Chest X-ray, PA view. Patient: 61 years old, sex M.
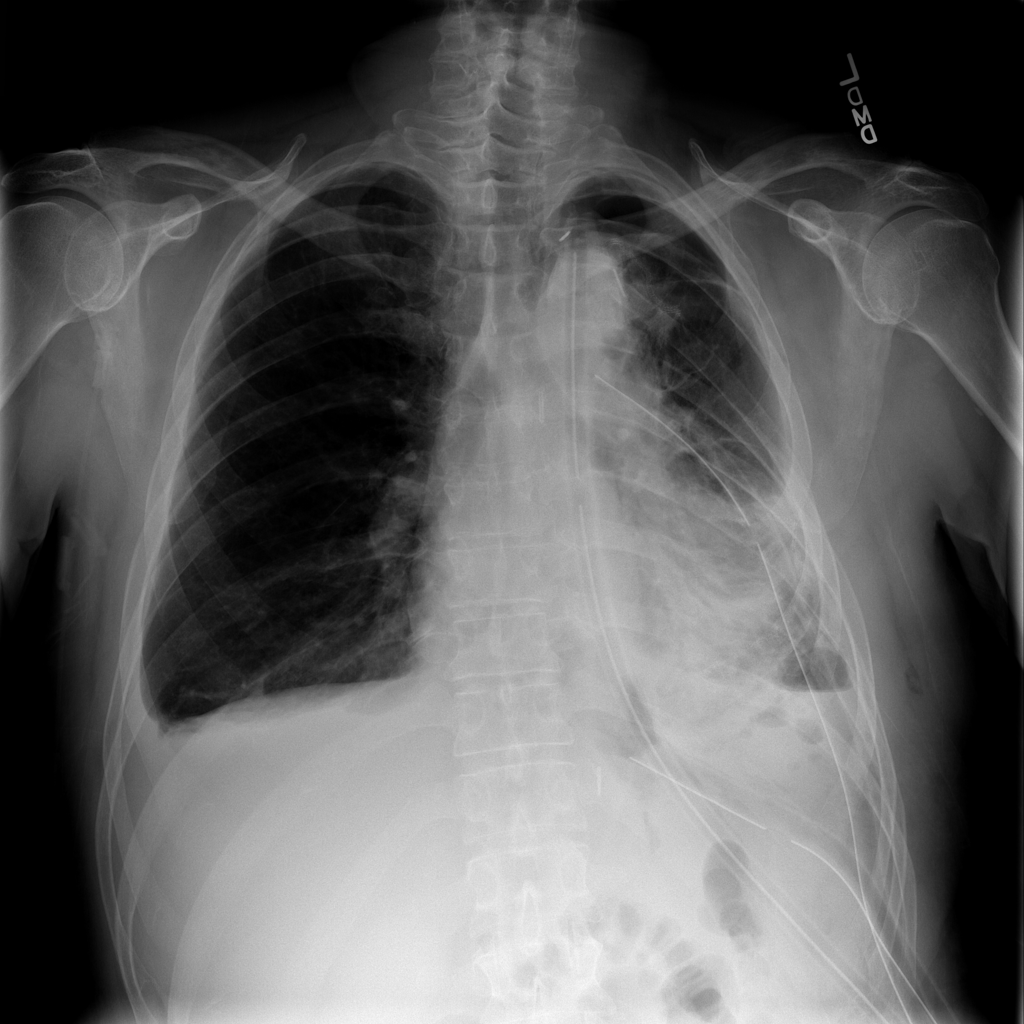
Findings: Atelectasis, Effusion, Emphysema, Pneumothorax